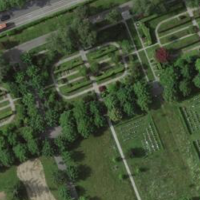
EUNIS habitat code: 53
Species observed at this site:
Clinopodium vulgare
Symphoricarpos albus